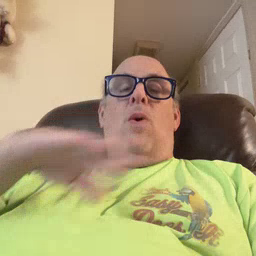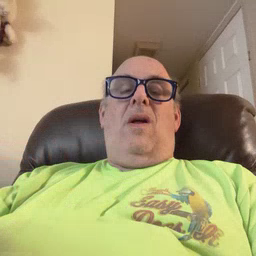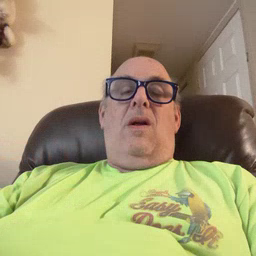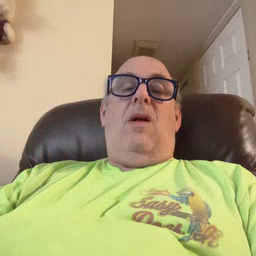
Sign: quiet